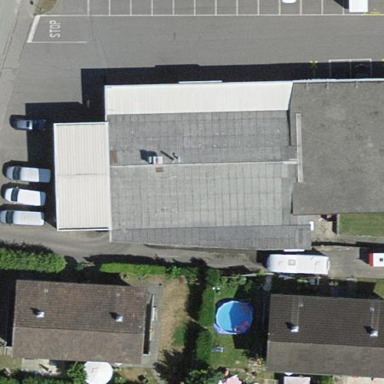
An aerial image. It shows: Office building that houses car repair shop.